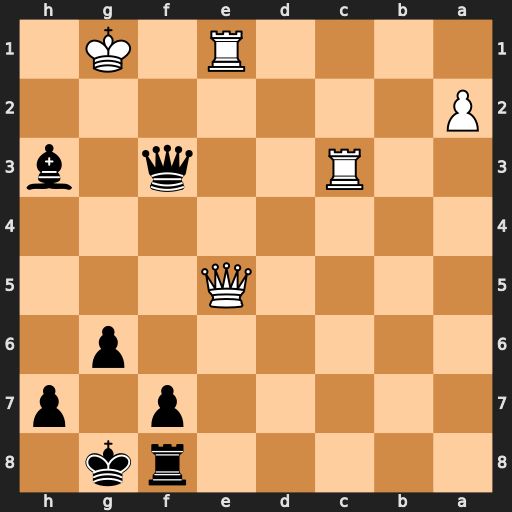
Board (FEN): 5rk1/5p1p/6p1/4Q3/8/2R2q1b/P7/4R1K1
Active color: b
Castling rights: -
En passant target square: -
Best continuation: Qg2#